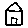
Label: house